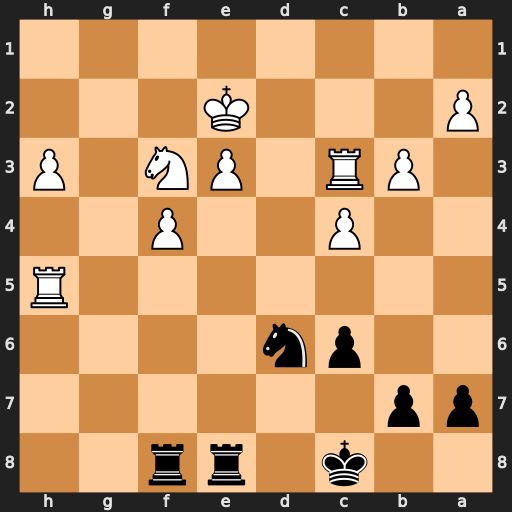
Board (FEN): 2k1rr2/pp6/2pn4/7R/2P2P2/1PR1PN1P/P3K3/8
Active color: b
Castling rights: -
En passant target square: -
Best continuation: Ne4 Rc1 Ng3+ Kf2 Nxh5